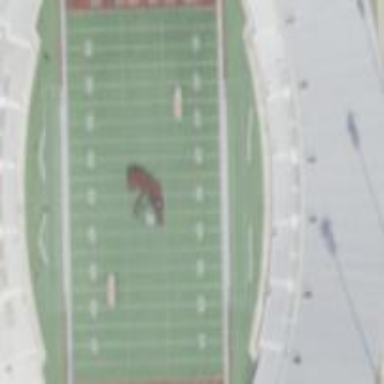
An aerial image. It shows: Stadium primarily used for American football.